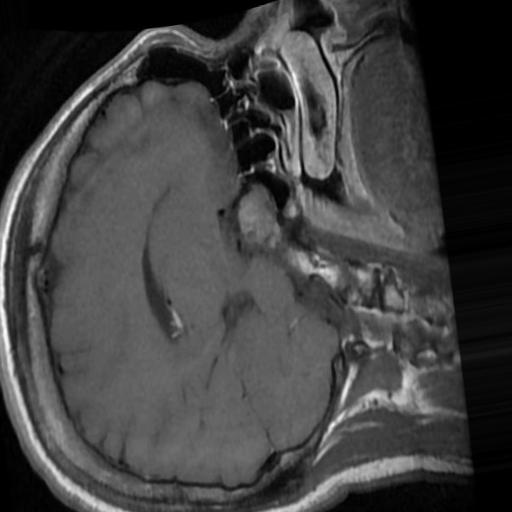
Label: brain_tumor